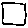
Label: square